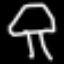
Label: mushroom